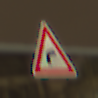
Verkehrszeichen: KurveRechts
Umgebung: Outdoor, Urban
Tageszeit: Night
Wetter: Overcast
Licht: Artificial
Jahreszeit: NotSpecified
Kontrast: HighContrast